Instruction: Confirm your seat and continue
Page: seats
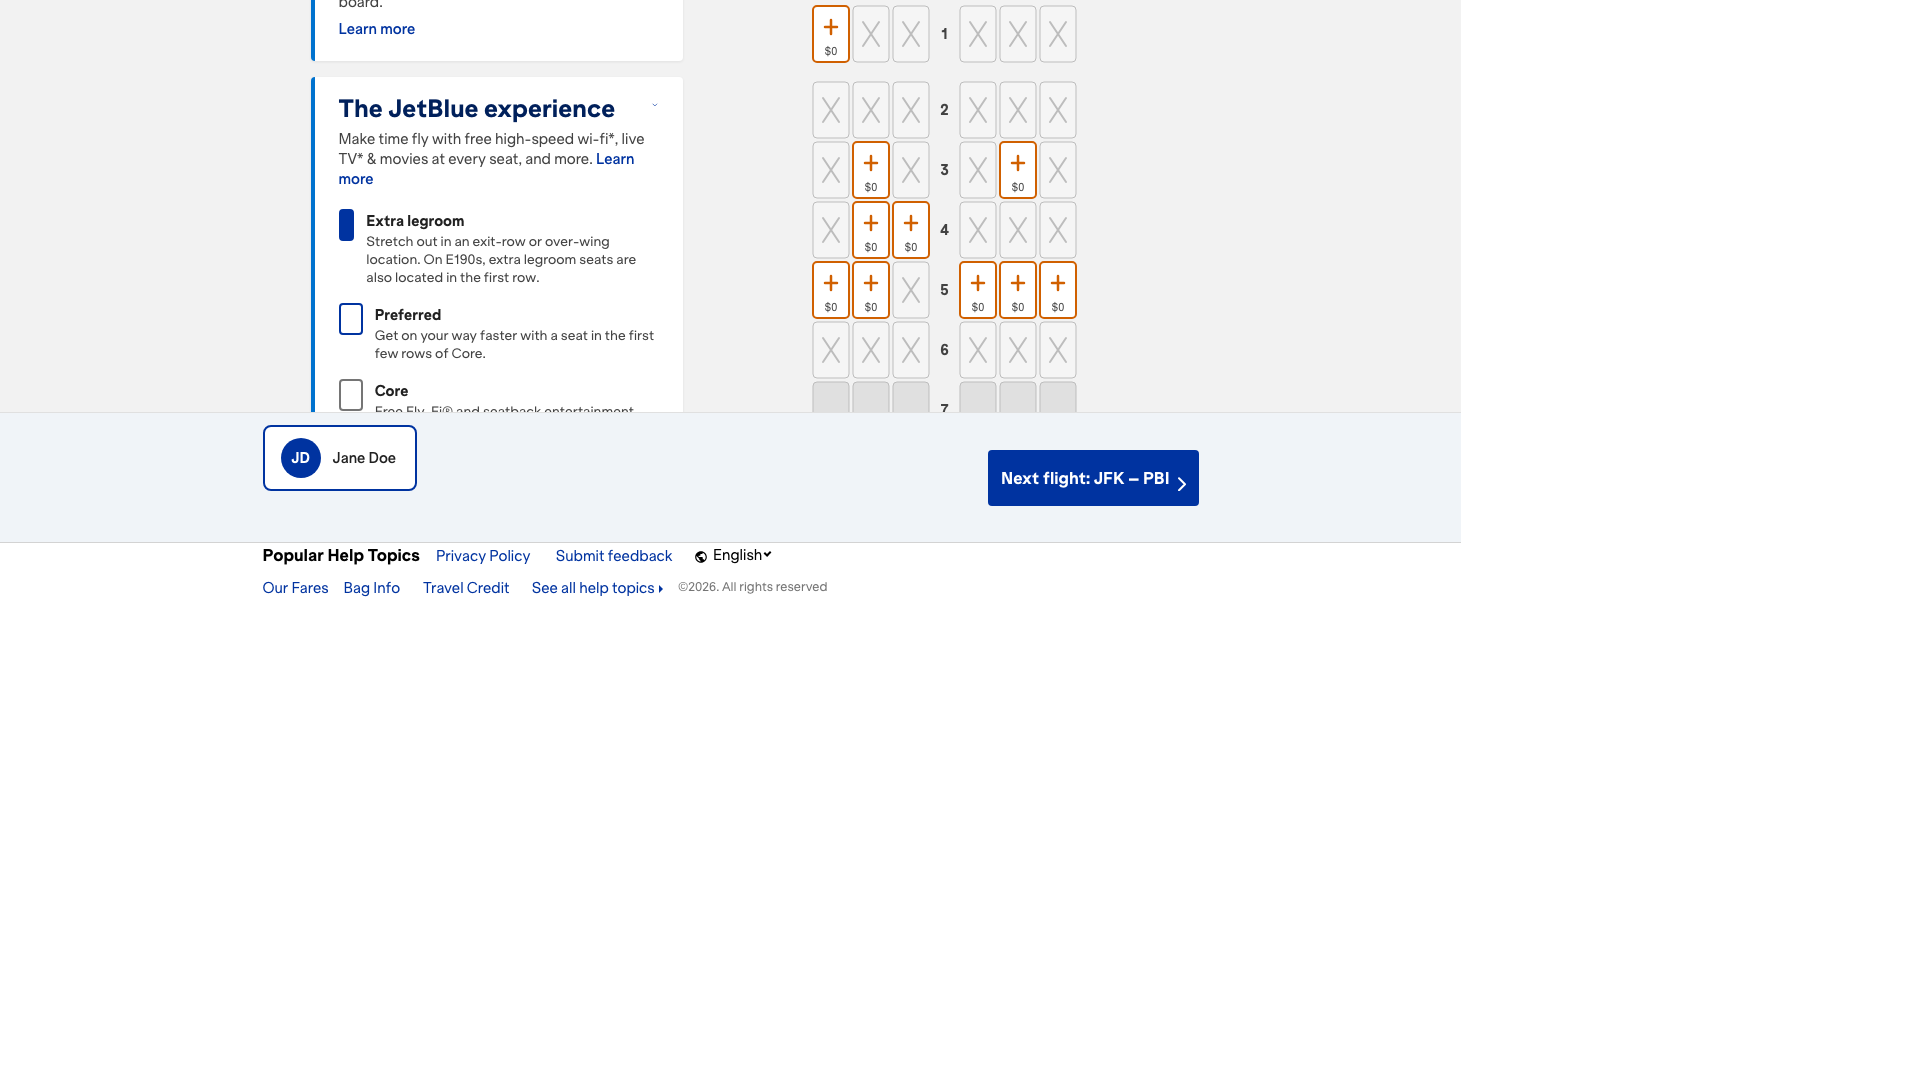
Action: click